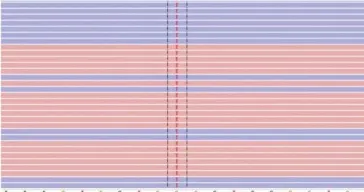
Tumor progression of the patient during the treatments. (C) The site of EGFR mutation.
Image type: chart (chart)